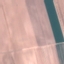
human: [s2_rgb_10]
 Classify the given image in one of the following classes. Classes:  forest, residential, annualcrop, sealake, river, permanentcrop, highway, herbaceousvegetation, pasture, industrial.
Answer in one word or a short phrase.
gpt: AnnualCrop